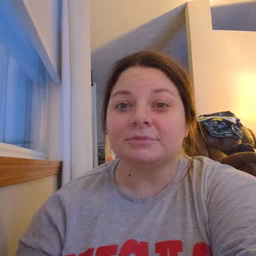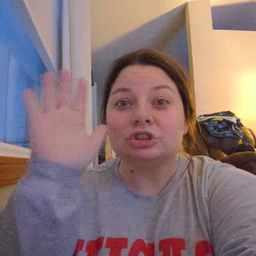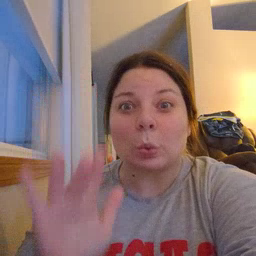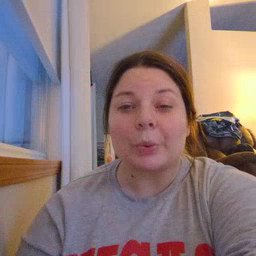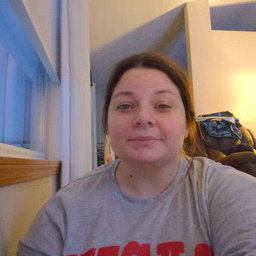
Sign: snow